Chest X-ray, AP view. Patient: 38 years old, sex M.
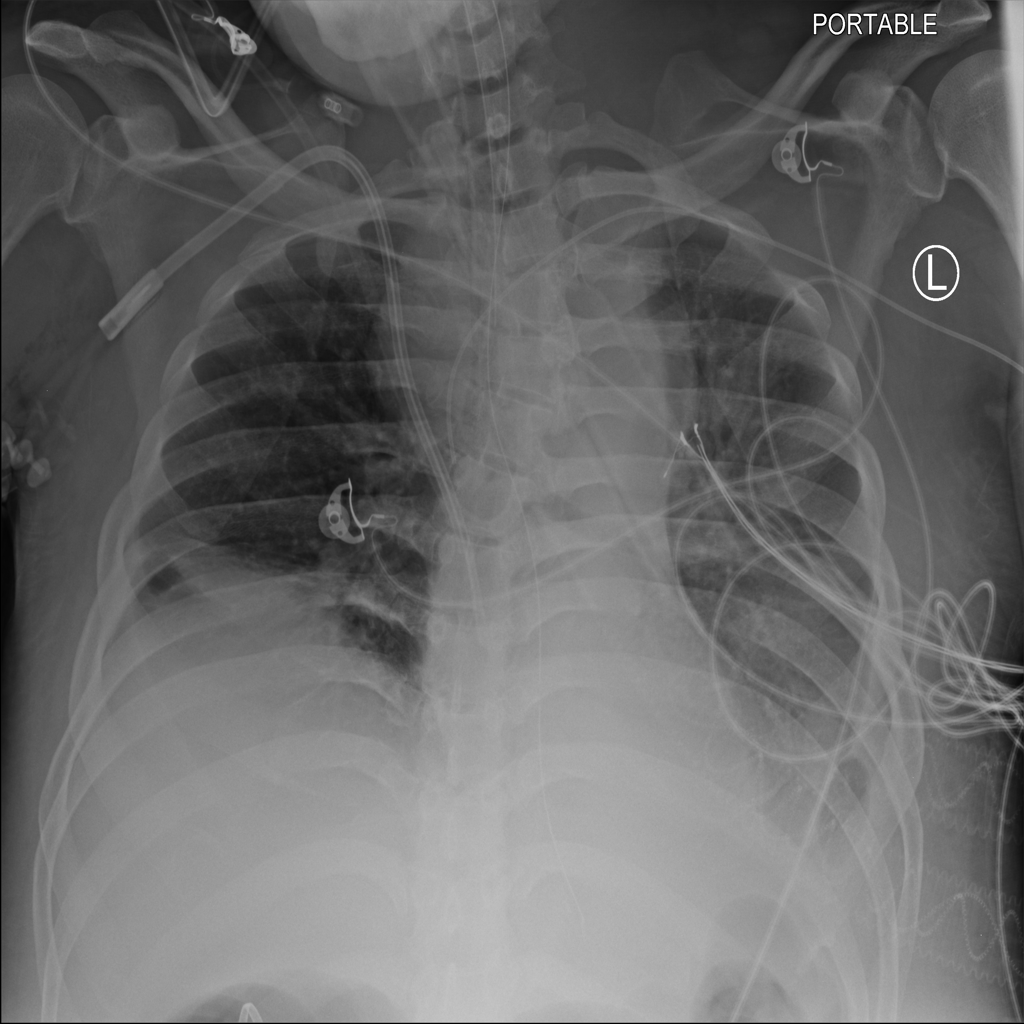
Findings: Atelectasis, Effusion, Mass